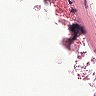
Metastatic tissue present: no